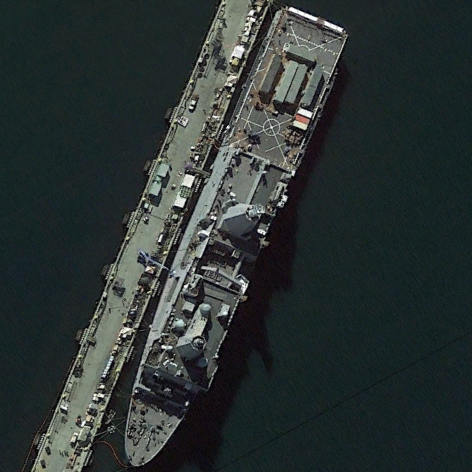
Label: combat